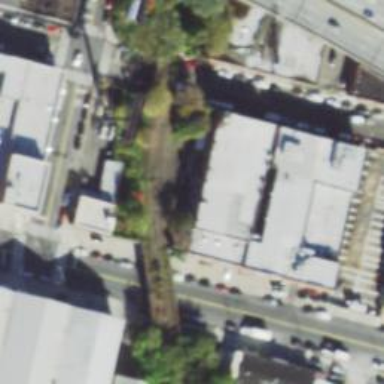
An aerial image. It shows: Abandoned railway yard.